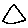
Label: triangle